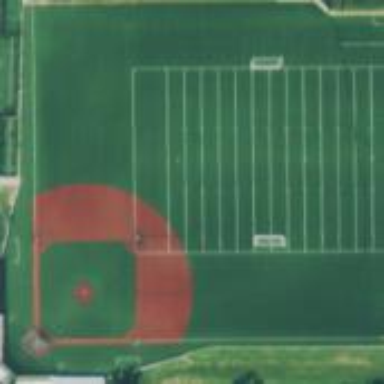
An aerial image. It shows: Baseball pitch for leisure land.